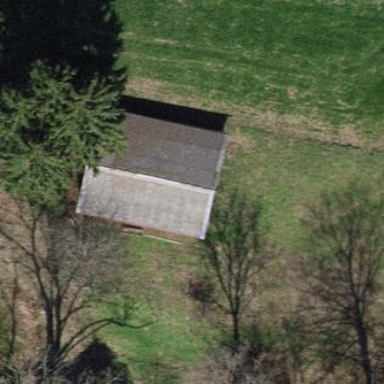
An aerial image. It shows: Cabin is depicted in the image.